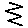
Label: zigzag